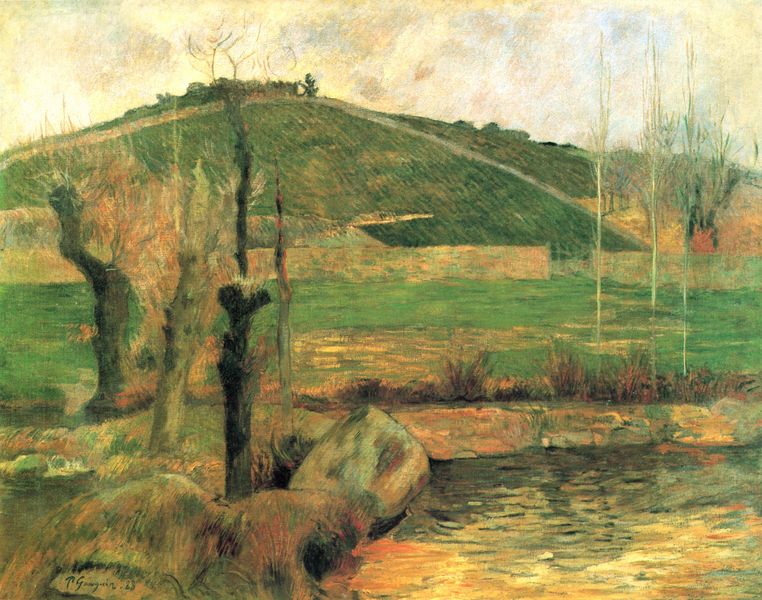
Titel: Blick auf den Sainte-Marguerite in der Umgebung von Pont-Aven
Künstler: Paul Gauguin
Standort: Tokyo
Institution: Bridgestone Museum of Art
Schlagwörter: baum, berg, blau, dunkel, felsen, gemälde, himmel, wasser, weiß, wolken, baumstämme, bäume, fluss, gelb, grün, impressionismus, landschaft, ocker, see, teich, ufer, äste, braun, frau, grau, hell, holz, orange, schwarz, tür, dach, gras, haus, rot, weg, wiese, zaun, beige, malerei, wand, stein, steine, bild, signatur, öl, bach, baumstamm, birke, birken, einsamkeit, feld, felder, gräser, hügel, kalt, natur, pappeln, schilf, spiegelung, stamm, strauch, weide, büsche, gatter, gebüsch, gewässer, gitter, pfad, sonne, sträucher, wiesen, land, pflanzen, wald, boot, ruhig, strand, pointilismus, acker, datierung, ernte, reisig, fels, mauer, dunst, hecke, herbst, winter, hügellandschaft, signiert, böschung, luft, stämme, duktus, widerschein, frühling, striche, tor, reflexion, gauguin, schild, weiden, paul, kuppe, grasbüschel, sumpf, anwesen, moor, tümpel, gaugin, karg, hain, gestrüpp, freundlich, baumstumpf, bäum, pointillismus, komplementärkontrast, maueer, paul gauguin, datiert, suhig, farbspiel, grabhügel, kopfweiden, hpgel, kopfweide, weidenbäume, flss, jelling, iufer, r, 1885, 1883, strein, wewässer, strichelnd, 23, 85, grashügel, 83, #ufer